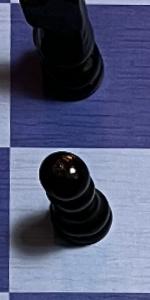
Label: Pawn_Black